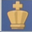
Piece: wK